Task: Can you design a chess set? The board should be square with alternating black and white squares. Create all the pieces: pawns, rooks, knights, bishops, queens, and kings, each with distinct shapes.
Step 617:
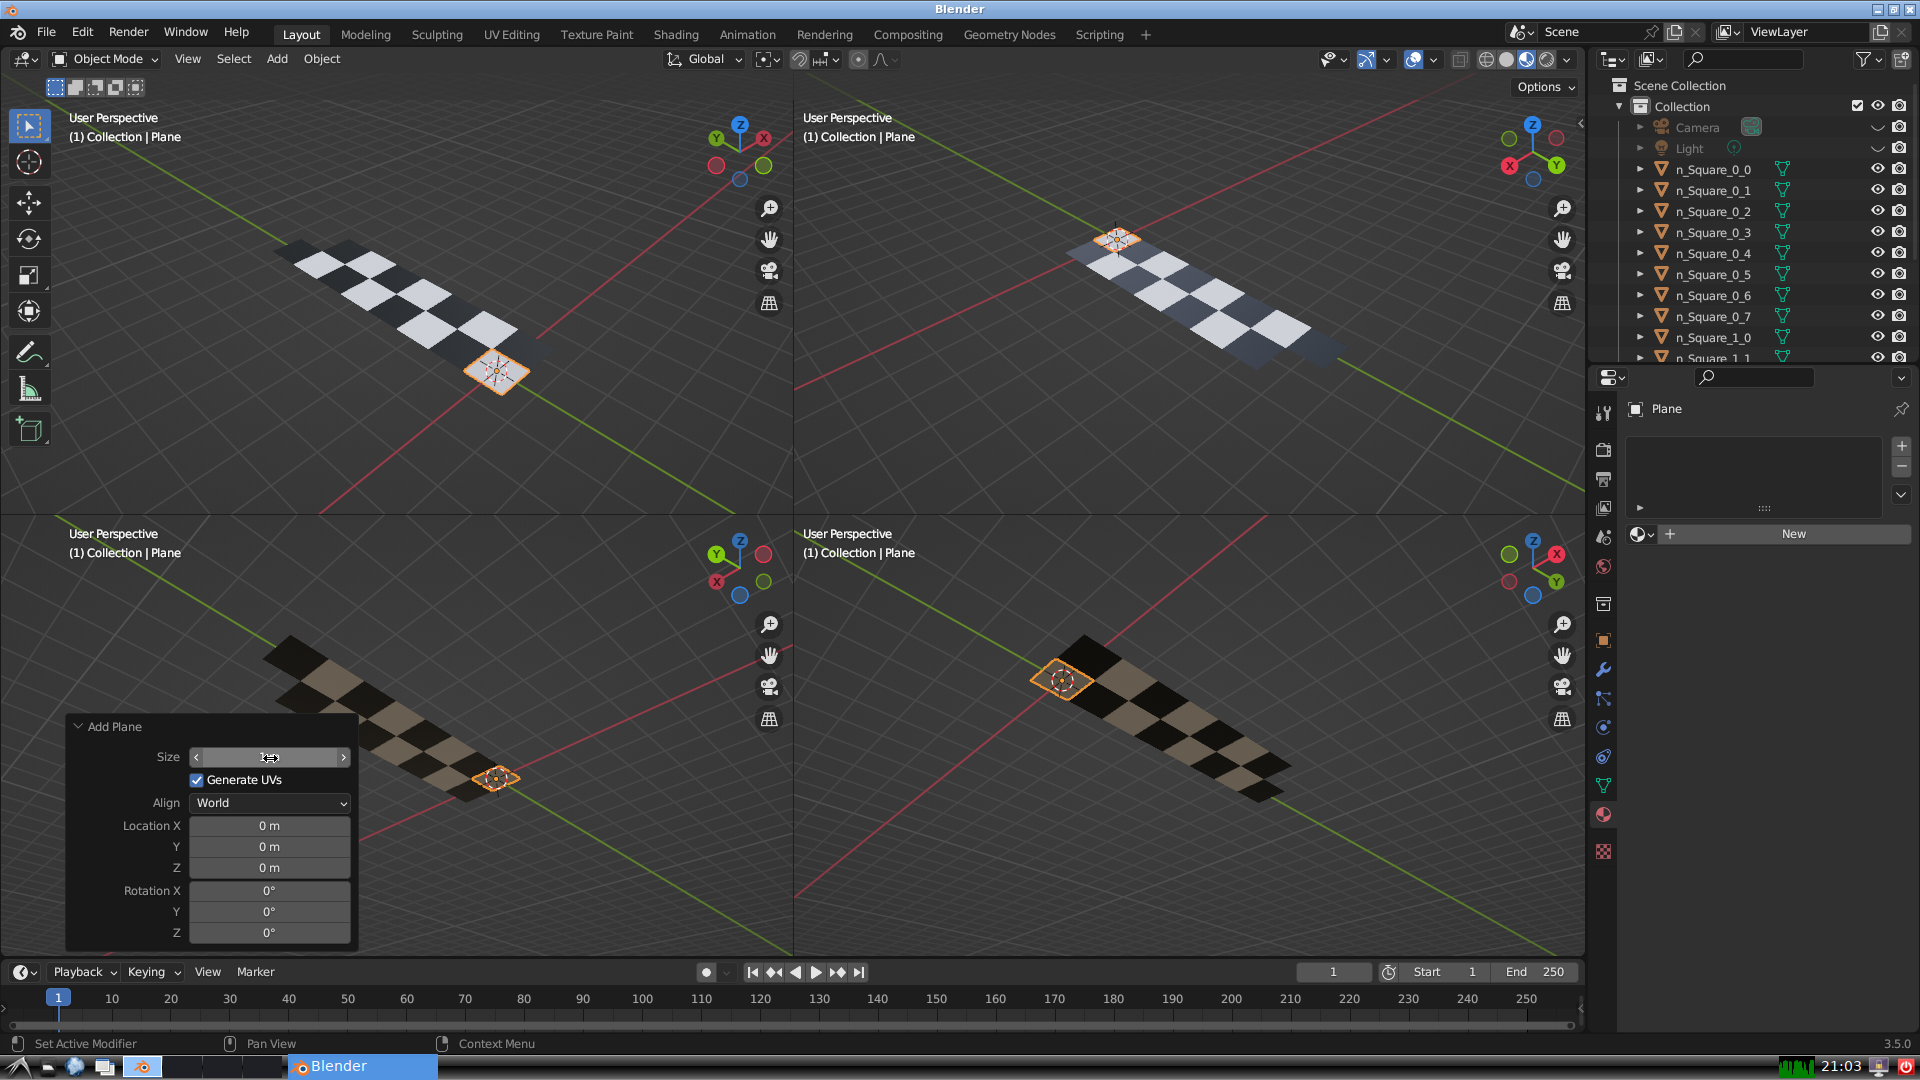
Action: {"mouse_move": [960, 540]}